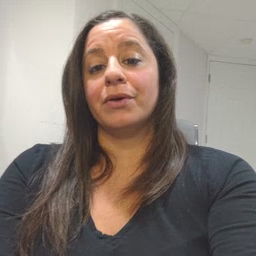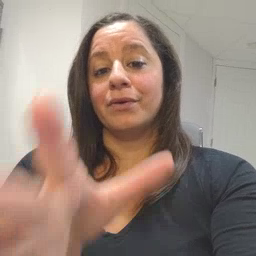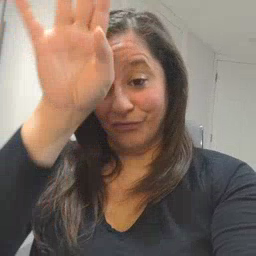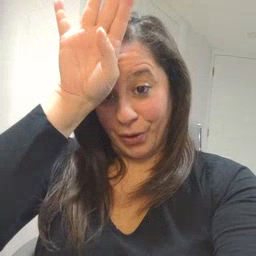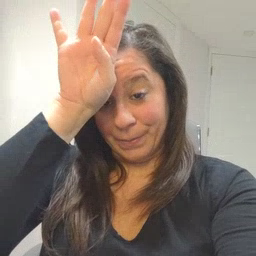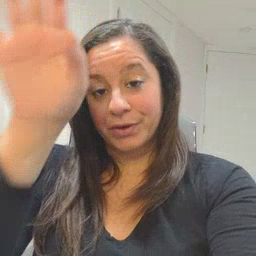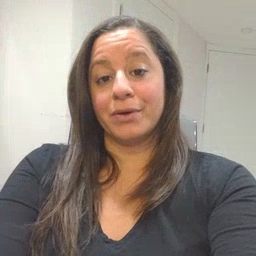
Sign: fireman